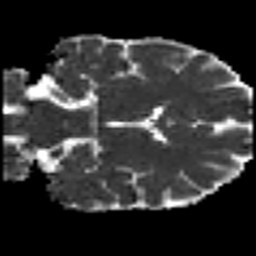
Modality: MD
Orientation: coronal
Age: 43
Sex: male
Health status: ill
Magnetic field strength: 3 T
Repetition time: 8.4 s
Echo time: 0.0926 s